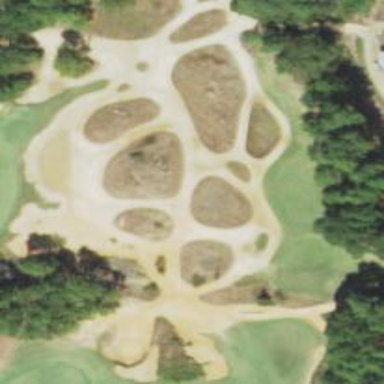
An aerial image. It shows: Golf bunker.